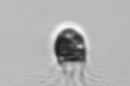
Label: Balanion